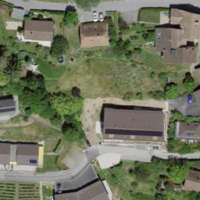
EUNIS habitat code: 55
Species observed at this site:
Cosmos bipinnatus
Lamium galeobdolon